Question: In one of my project i have used reportviewer control to display reports on web pages and at time of uploading on Azure I have followed the steps mentioned <URL>
After uploading when i runs that report web page then it's giving me below error
> '''
An error occurred during local report processing.
The definition of the report 'Reports\Report1.rdlc' is invalid.
An unexpected error occurred in Report Processing.
Could not load file or assembly 'Microsoft.ReportViewer.ProcessingObjectModel, >
Version=10.0.0.0,
Culture=neutral, PublicKeyToken=b03f5f7f11d50a3a' or one of its
dependencies. The system cannot find the file specified.
'''
What should be cause of this?
:
I have added following 2 dlls as shown in below snap
Microsoft.ReportViewer.Common.dll (10.0)
Microsoft.ReportViewer.WebForms.dll (10.0)

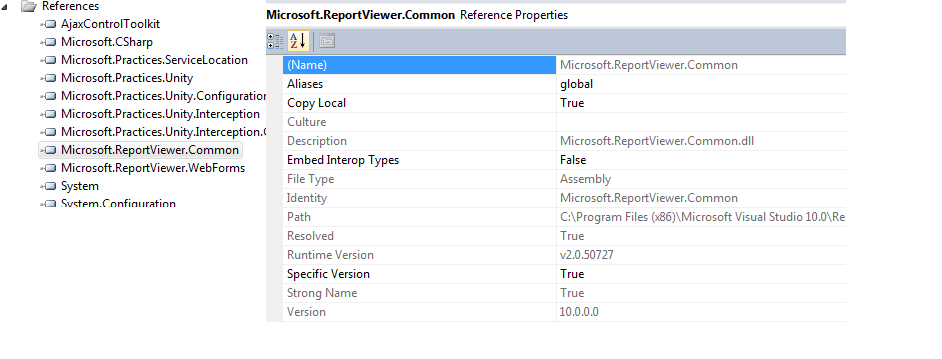
Answer: After long research i found solution of my problem from <URL>
The problem with missing reference of below dlls
- -
but after instaling i could not found those dlls in
But there is assembly files available in this path
then i have added those dlls using VS2010 directly as shown in below fig.

And it's worked!